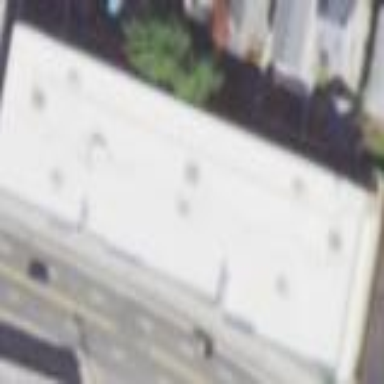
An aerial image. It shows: Storage rental shop located in building.